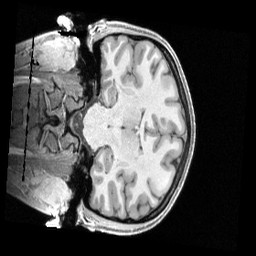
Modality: T1w
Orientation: coronal
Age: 22
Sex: female
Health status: healthy
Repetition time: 2.4 s
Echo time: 0.00222 s